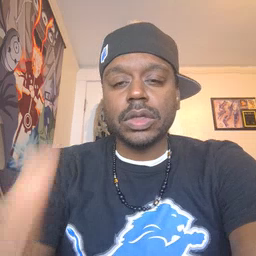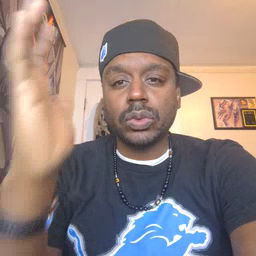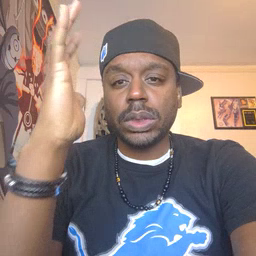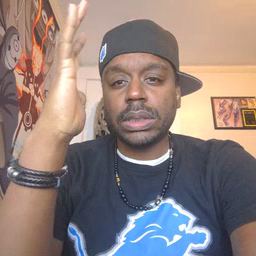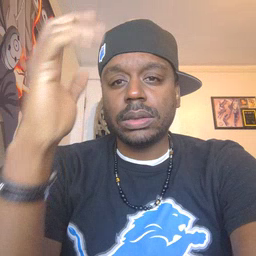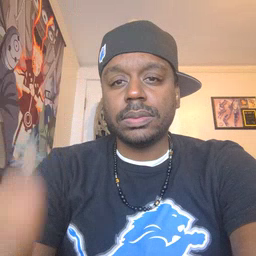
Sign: tree